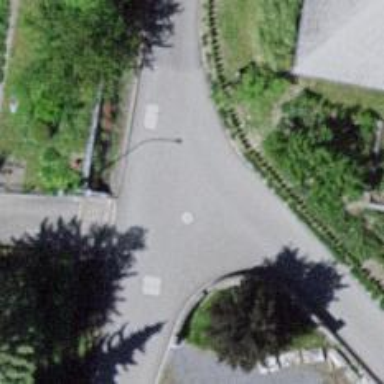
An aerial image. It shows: Smooth asphalt road in residential area.